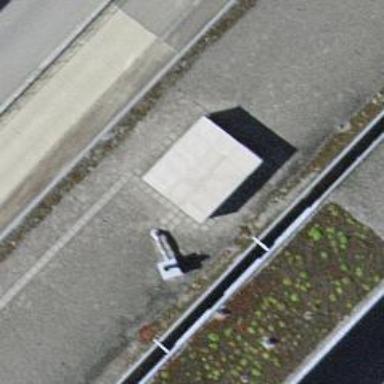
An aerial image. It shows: Building for vehicle inspection.